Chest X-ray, AP view. Patient: 62 years old, sex F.
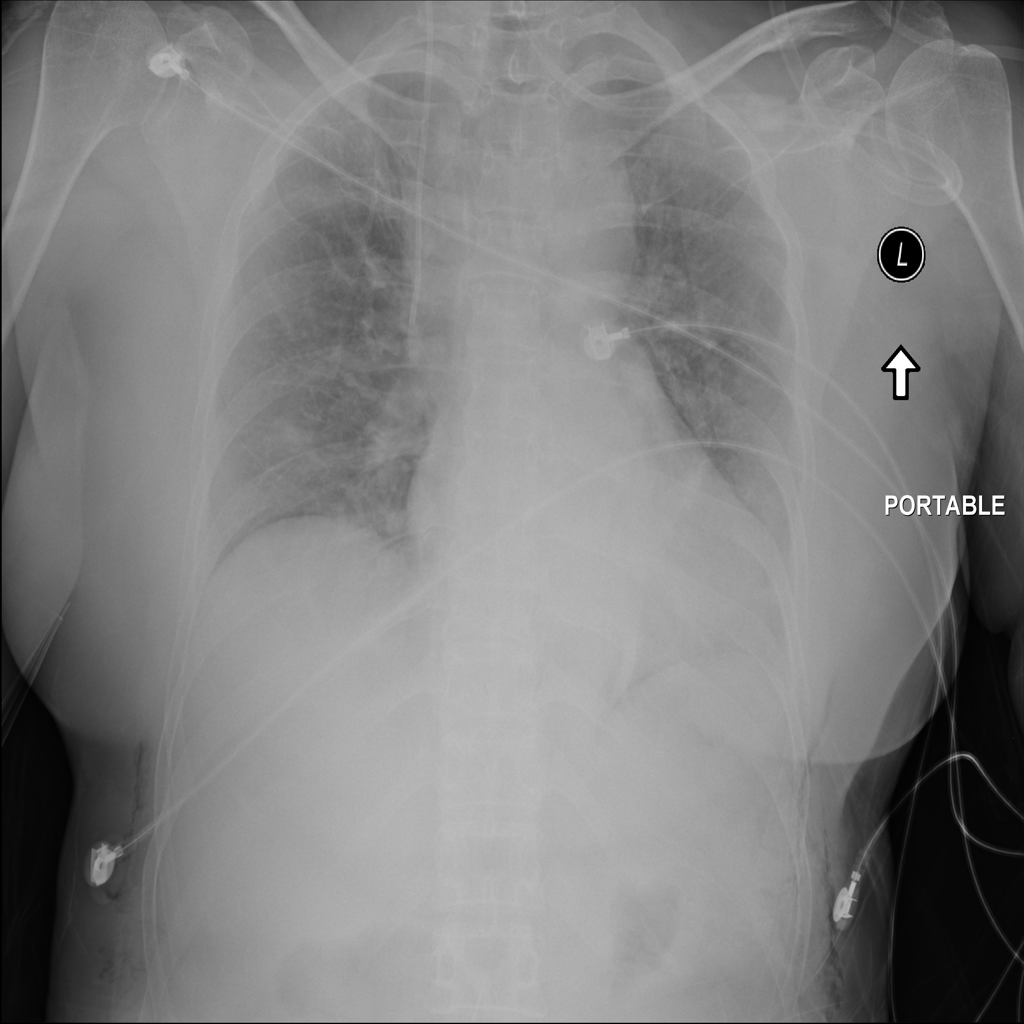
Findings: Emphysema